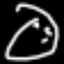
Label: clock